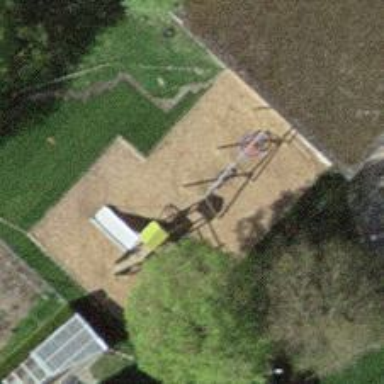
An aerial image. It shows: Playground with playful theme.